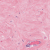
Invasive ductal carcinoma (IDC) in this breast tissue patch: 1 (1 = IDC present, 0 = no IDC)